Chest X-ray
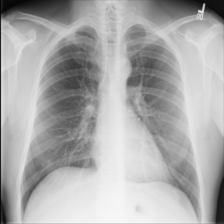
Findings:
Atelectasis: negative
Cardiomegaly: negative
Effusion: negative
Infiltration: negative
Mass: negative
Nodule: negative
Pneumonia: negative
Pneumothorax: negative
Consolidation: negative
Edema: negative
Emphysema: negative
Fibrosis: negative
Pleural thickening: negative
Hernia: negative